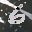
Label: 6